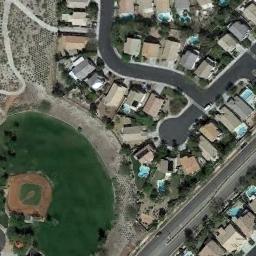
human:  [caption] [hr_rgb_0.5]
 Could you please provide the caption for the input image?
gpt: A baseball diamond is next to many buildings and trees by the road .

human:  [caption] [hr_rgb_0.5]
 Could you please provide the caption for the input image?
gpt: There is a trail leading to this baseball field .

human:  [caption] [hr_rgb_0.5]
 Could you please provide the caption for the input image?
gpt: A baseball diamond next to a road and the medium residential area beside .

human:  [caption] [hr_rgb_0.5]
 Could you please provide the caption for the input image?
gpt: There is a baseball diamond in the grass among the roads, The houses and the brushwood .

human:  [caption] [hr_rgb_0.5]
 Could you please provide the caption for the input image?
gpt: Many buildings are next to  the baseball diamond .